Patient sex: M
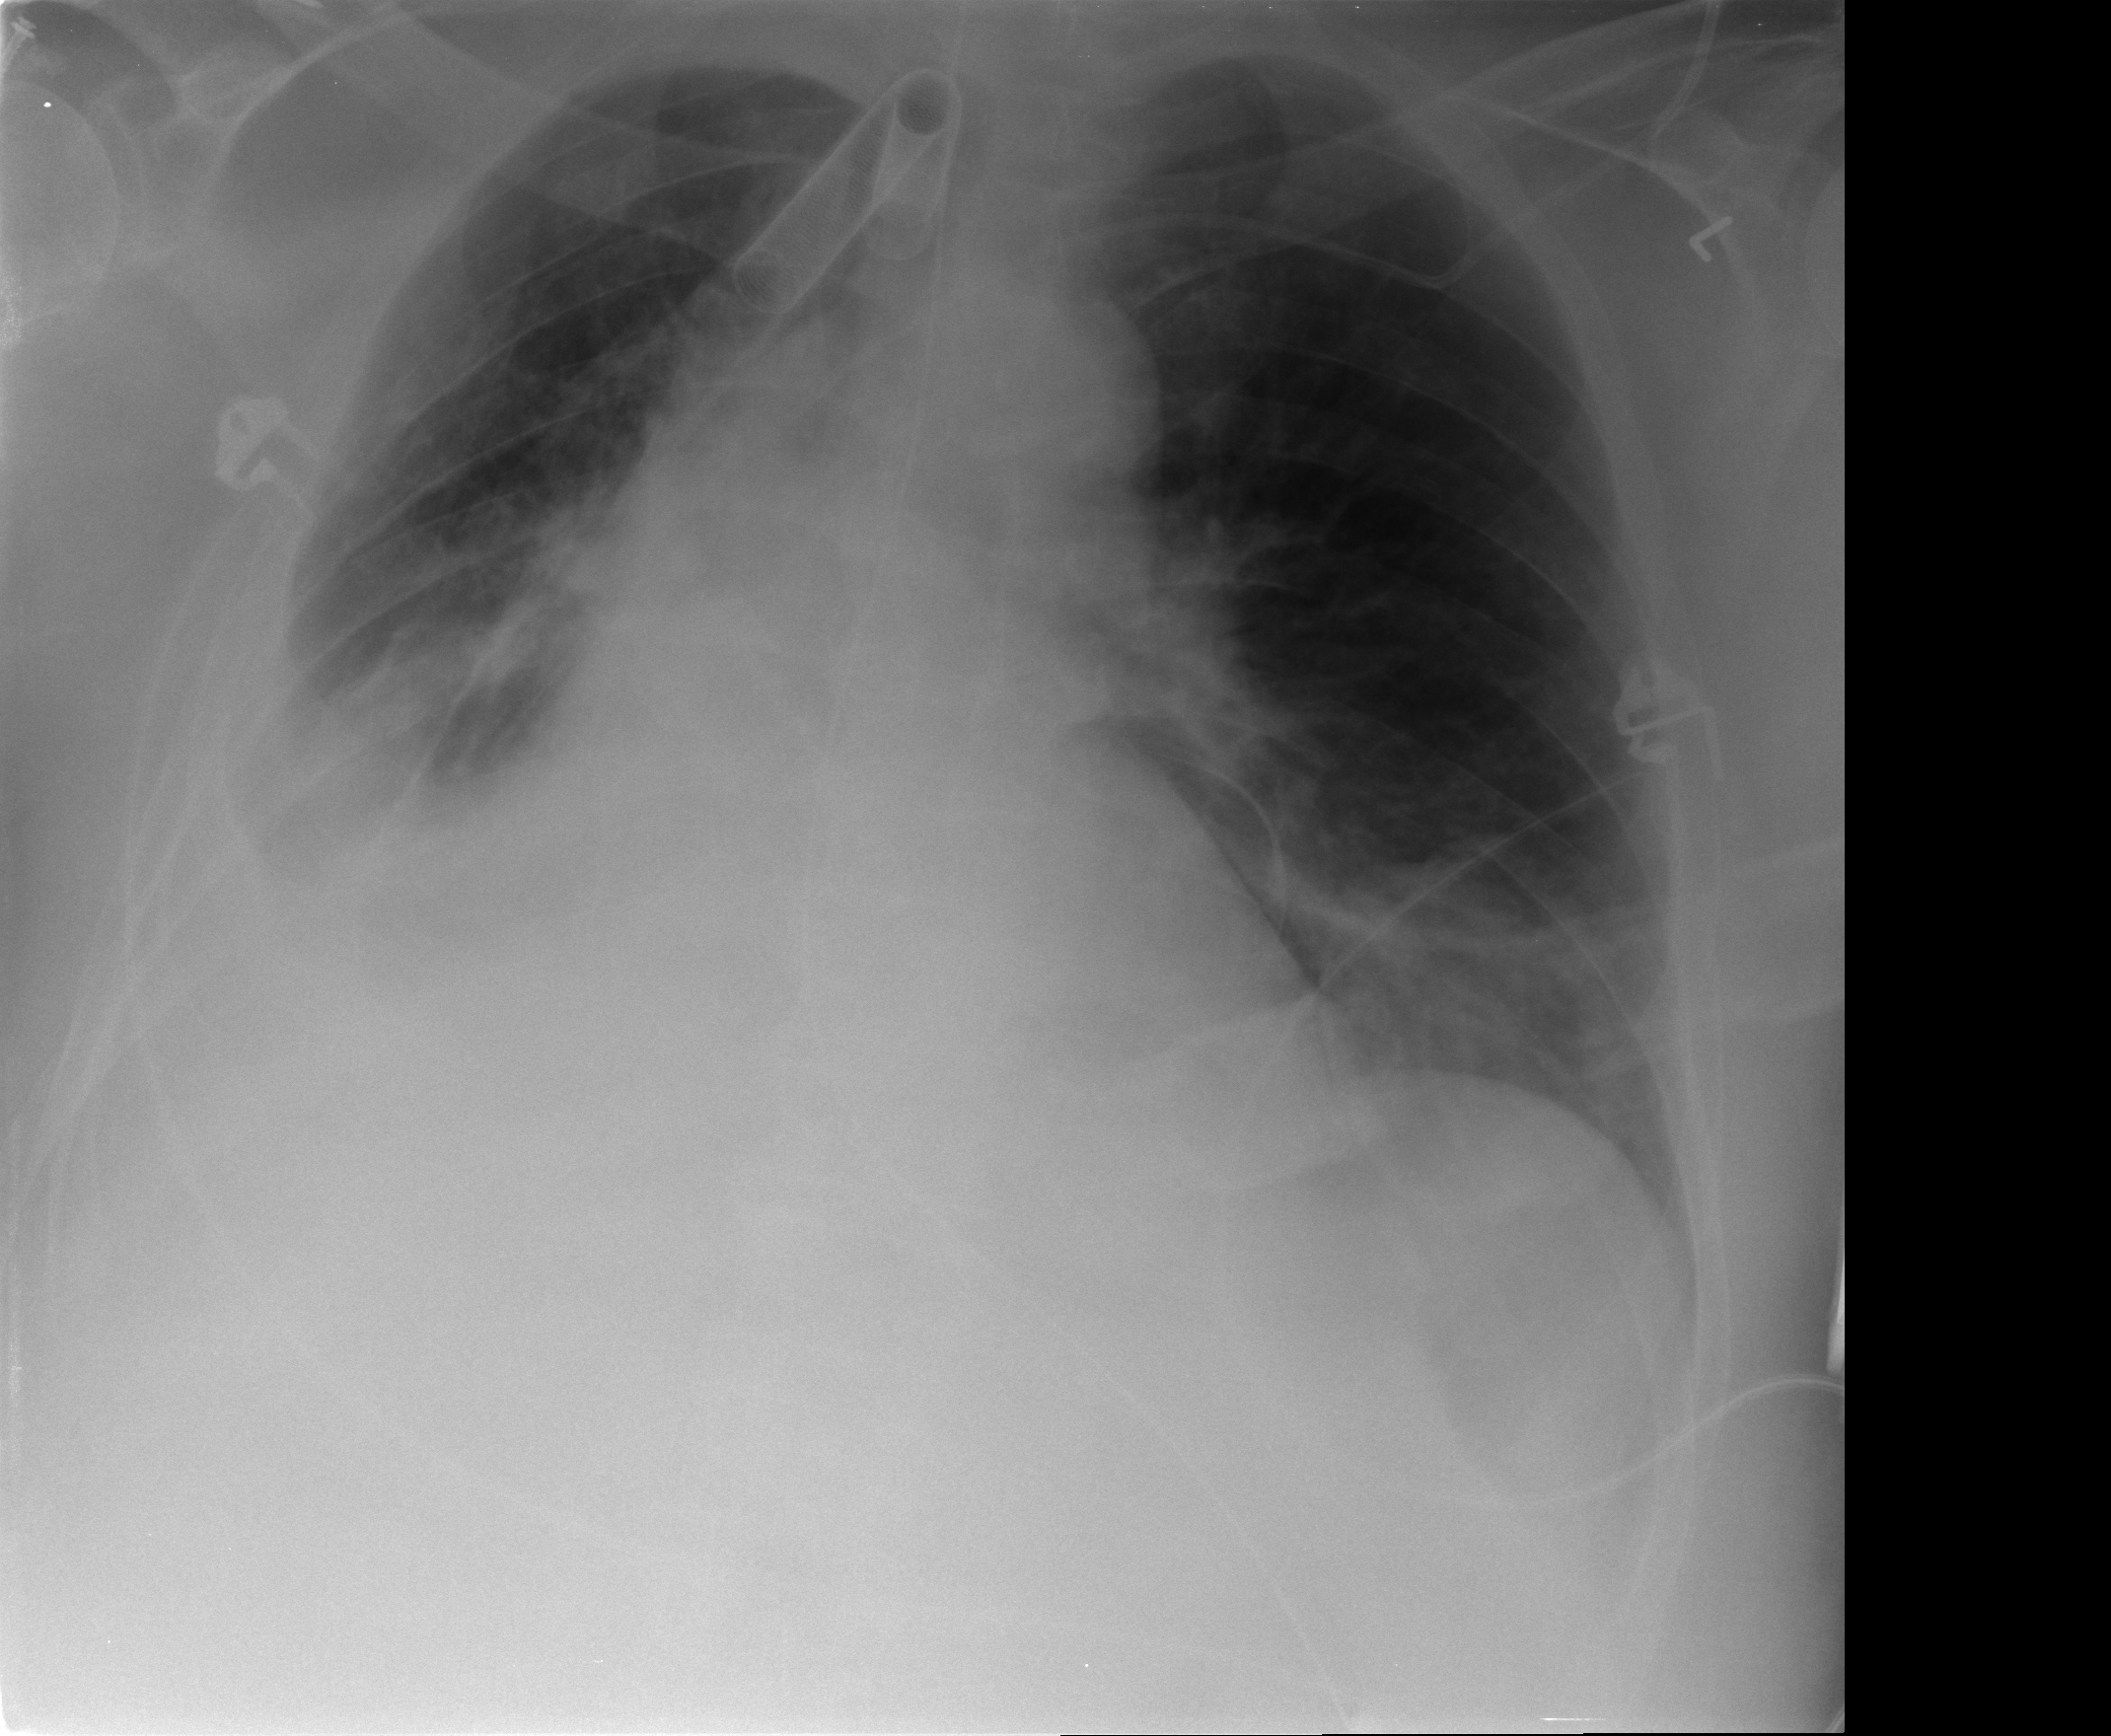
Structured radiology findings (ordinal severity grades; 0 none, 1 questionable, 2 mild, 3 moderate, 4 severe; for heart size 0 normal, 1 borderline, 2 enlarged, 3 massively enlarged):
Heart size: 2
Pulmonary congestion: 1
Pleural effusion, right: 3
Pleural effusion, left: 0
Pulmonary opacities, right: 0
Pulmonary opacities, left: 0
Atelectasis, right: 3
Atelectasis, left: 2